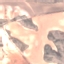
Land use / land cover: HerbaceousVegetation